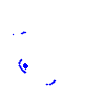
Particle: kaon